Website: slack
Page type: stored-credit-cards
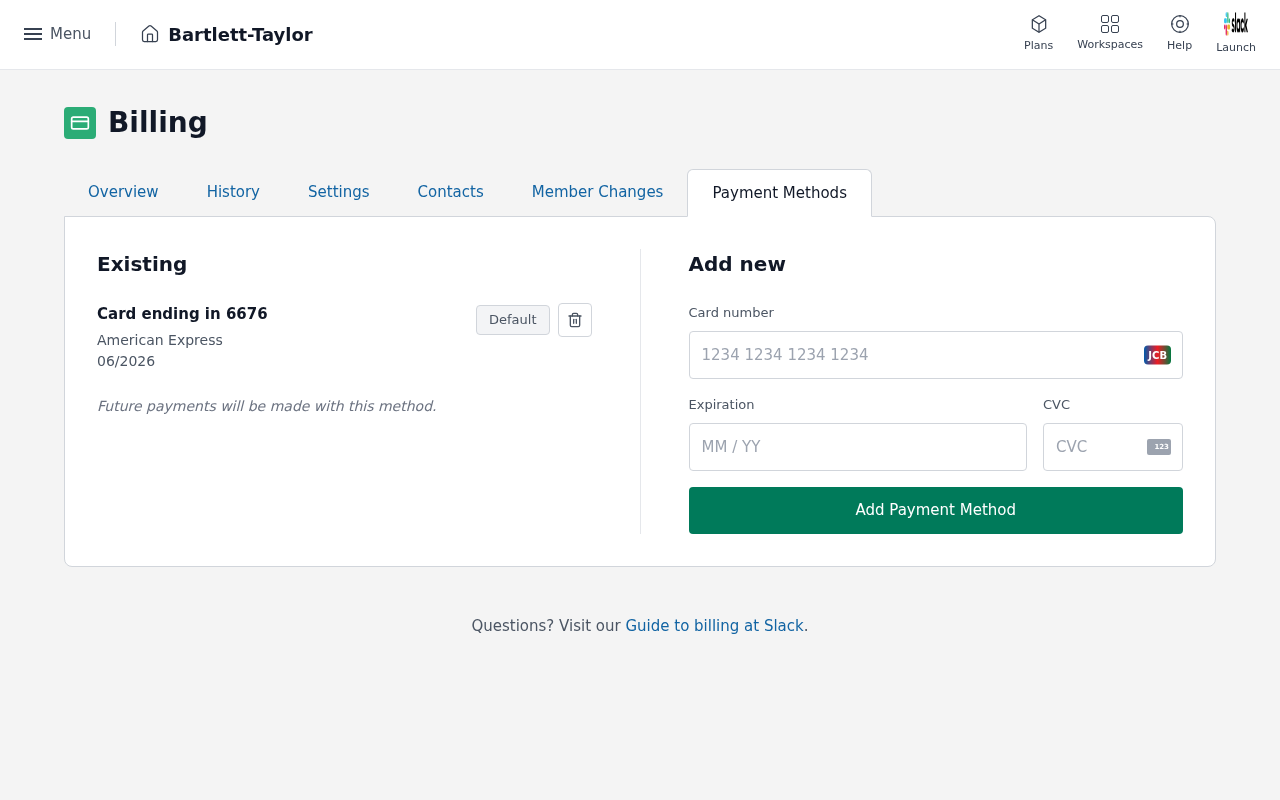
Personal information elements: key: PII_CARD_CVV
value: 0682
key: PII_CARD_EXPIRY
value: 06/2026
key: PII_CARD_EXPIRY
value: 06/26
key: PII_CARD_LAST4
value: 6676
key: PII_CARD_NUMBER
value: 3746 8861 8126 676
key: PII_CARD_TYPE
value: American Express
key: PII_COMPANY
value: Bartlett-Taylor